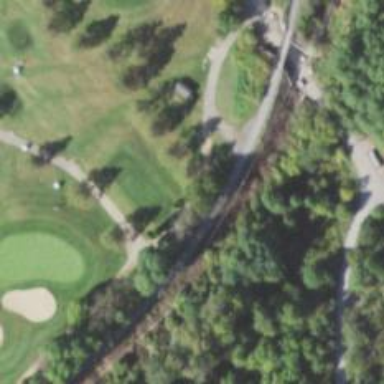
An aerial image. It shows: Well-maintained asphalt service road with tracktype grade1. It resembles golf cartpath.